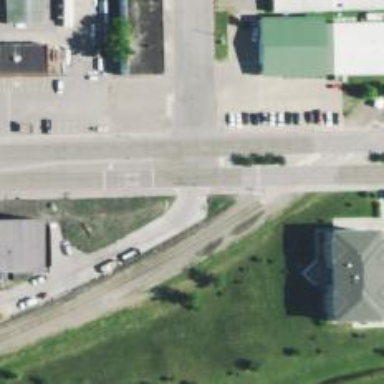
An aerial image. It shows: Crossing road.